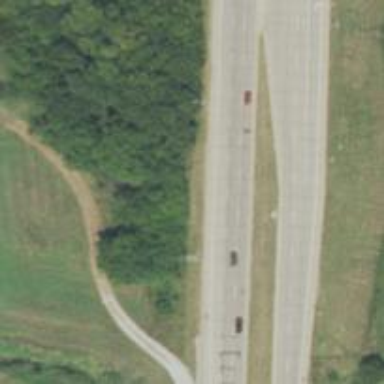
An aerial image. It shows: Primary highway.